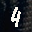
Label: 4